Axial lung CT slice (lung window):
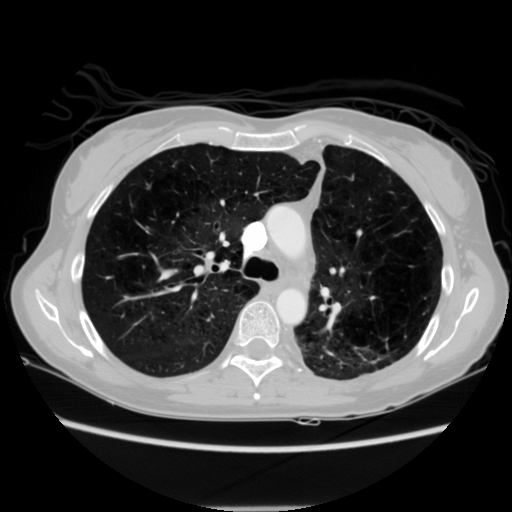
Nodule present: no